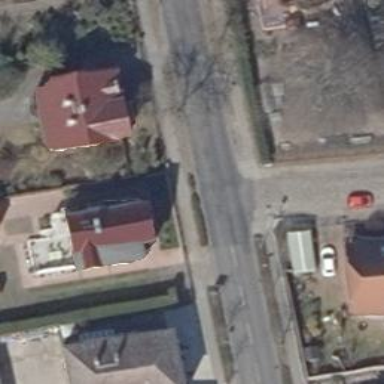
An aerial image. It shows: Sidewalk along the footway.